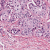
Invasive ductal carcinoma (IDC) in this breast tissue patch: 1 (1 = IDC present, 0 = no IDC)